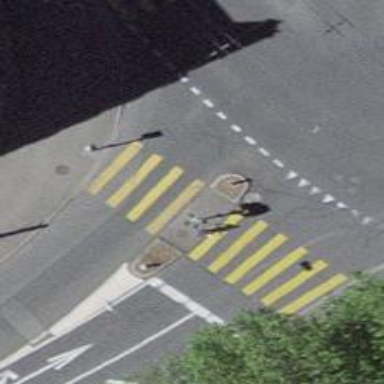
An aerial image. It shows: Road with traffic signals.